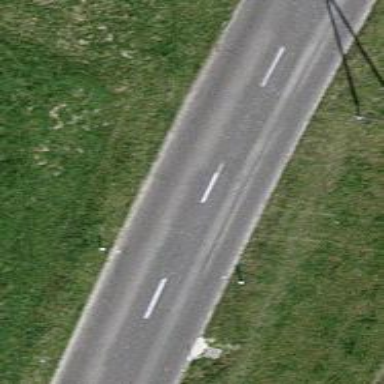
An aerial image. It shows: Tertiary road.